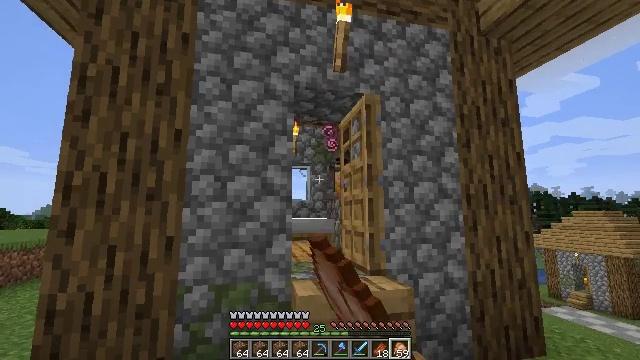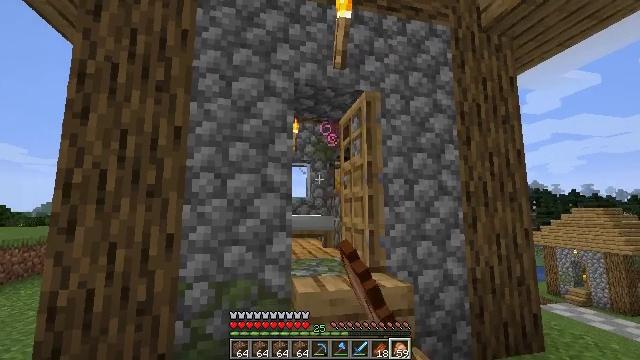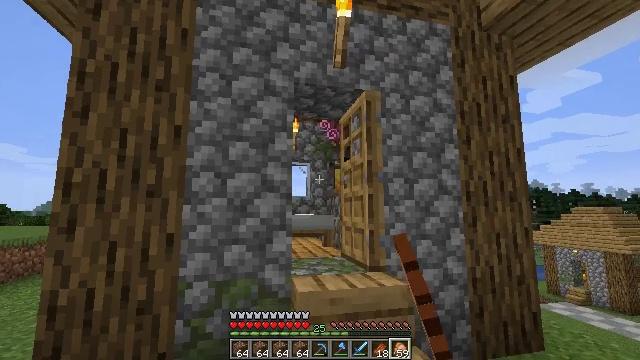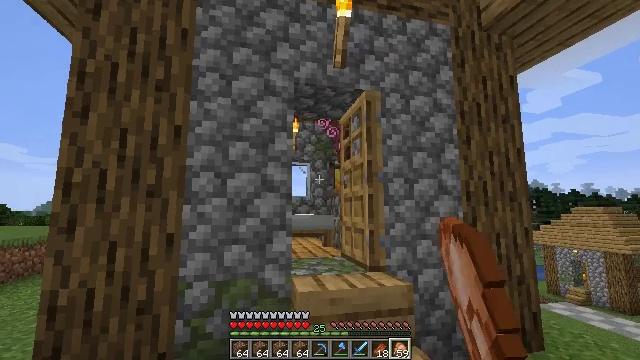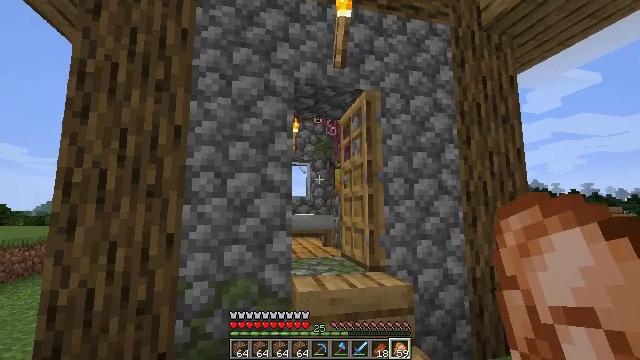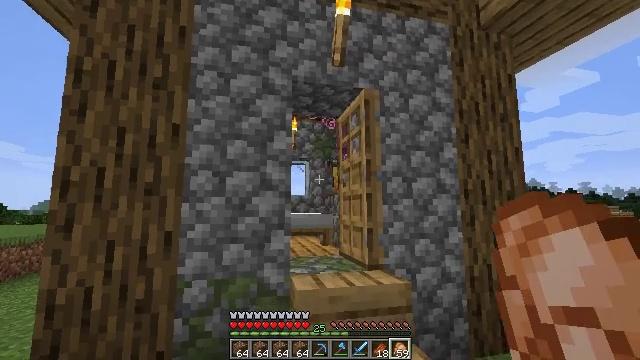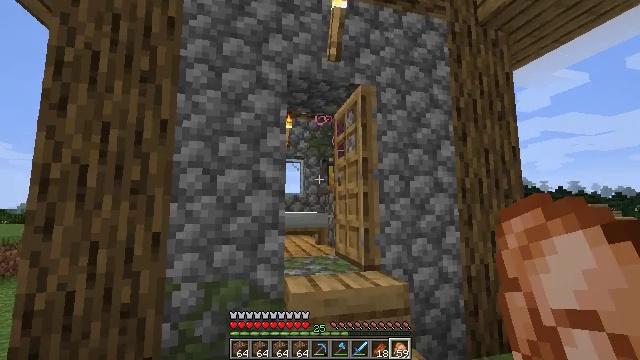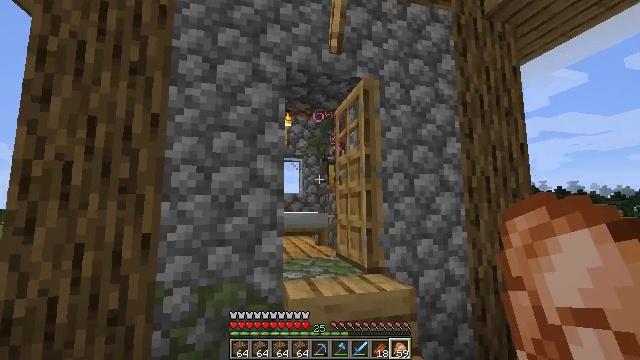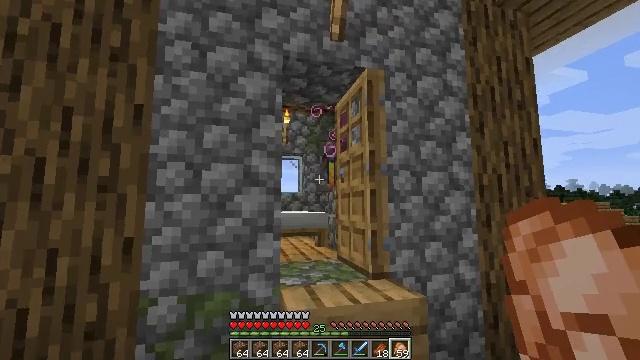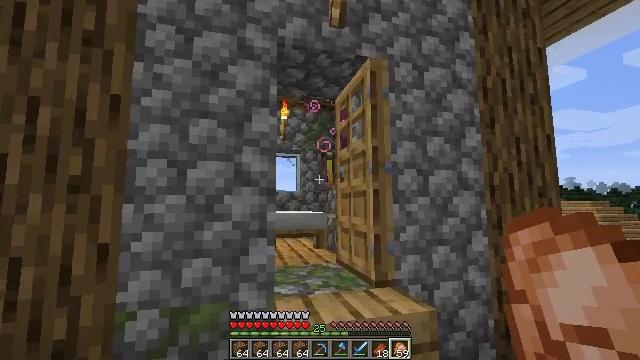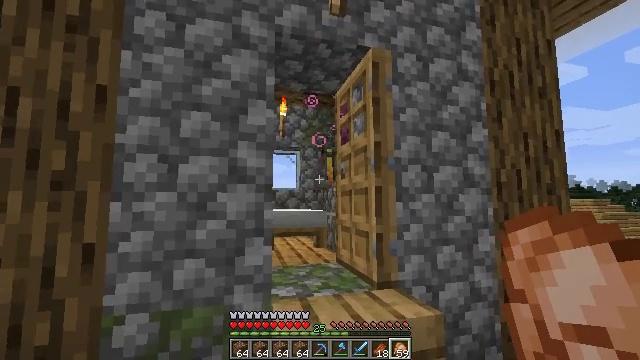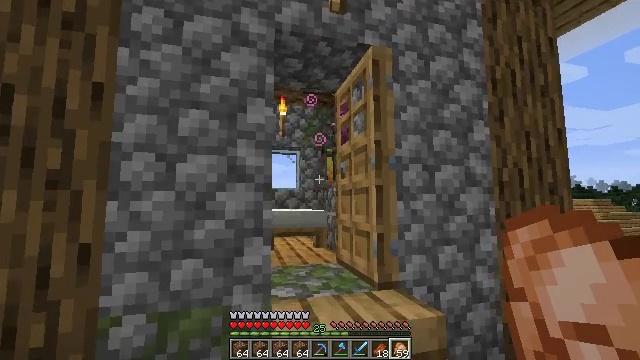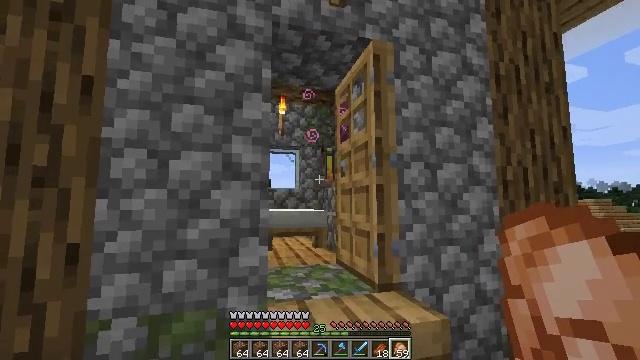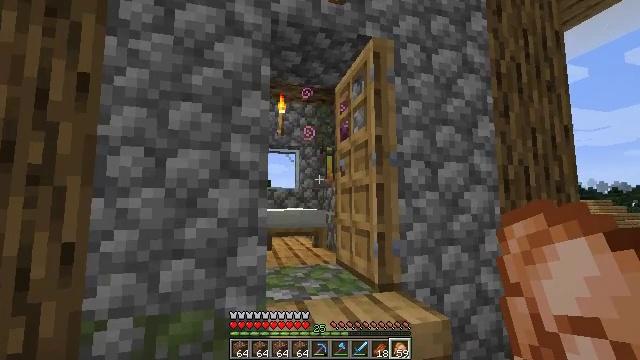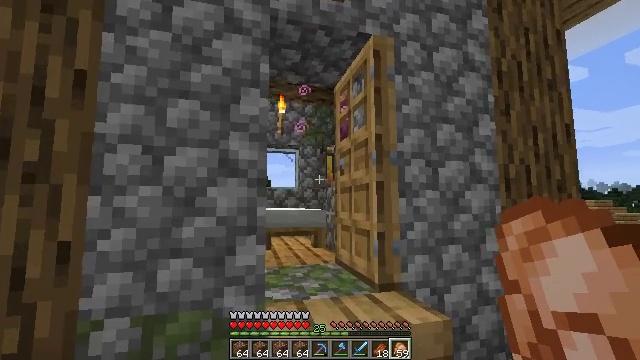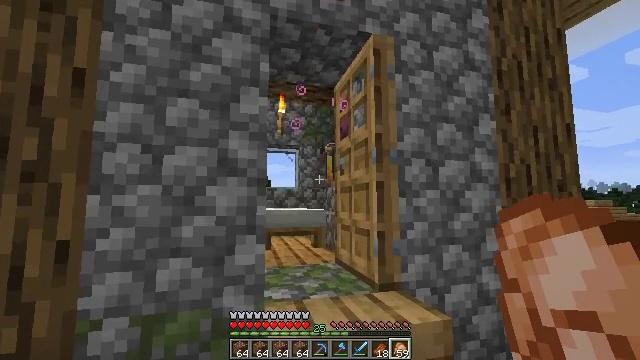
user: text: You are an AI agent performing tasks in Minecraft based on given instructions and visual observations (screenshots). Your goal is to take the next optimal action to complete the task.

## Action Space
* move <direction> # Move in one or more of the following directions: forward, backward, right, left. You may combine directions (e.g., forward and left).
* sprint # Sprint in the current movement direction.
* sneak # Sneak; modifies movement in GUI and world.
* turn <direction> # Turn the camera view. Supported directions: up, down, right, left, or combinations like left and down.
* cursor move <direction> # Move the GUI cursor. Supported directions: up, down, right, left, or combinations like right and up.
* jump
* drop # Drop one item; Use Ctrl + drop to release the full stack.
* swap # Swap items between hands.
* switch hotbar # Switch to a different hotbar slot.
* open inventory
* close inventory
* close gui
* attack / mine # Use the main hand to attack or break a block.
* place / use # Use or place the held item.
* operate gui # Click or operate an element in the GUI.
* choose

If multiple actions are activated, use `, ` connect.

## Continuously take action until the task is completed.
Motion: motion action
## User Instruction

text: Use the crafting table to make a glowstone from dust.
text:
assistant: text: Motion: no_op
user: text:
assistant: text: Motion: no_op
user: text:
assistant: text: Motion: no_op
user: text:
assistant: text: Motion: no_op
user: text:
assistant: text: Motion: no_op
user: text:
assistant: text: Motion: move forward, turn right
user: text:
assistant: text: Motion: move forward
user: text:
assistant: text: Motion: move forward
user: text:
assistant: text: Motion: move forward
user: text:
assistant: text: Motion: no_op
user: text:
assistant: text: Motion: no_op
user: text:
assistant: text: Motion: no_op
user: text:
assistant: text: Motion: no_op
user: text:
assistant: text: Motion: no_op
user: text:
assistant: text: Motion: no_op
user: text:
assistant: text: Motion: no_op
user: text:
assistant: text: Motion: turn left
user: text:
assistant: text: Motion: turn left
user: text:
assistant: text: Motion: no_op
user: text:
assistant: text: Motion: no_op
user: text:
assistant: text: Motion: no_op
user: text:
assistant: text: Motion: no_op
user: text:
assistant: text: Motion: no_op
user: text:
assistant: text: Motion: no_op
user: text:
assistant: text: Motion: no_op
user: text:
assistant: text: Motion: no_op
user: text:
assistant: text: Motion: no_op
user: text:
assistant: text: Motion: no_op
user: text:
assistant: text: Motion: no_op
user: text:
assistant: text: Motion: no_op